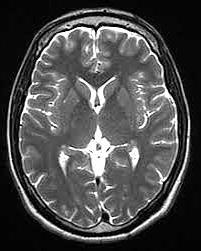
Label: notumor